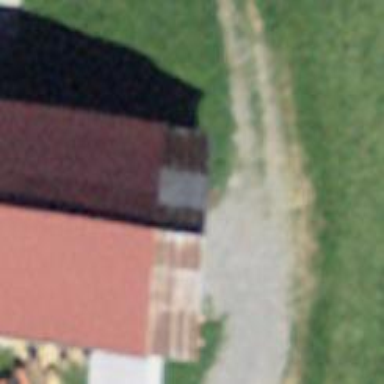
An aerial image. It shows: Barn.